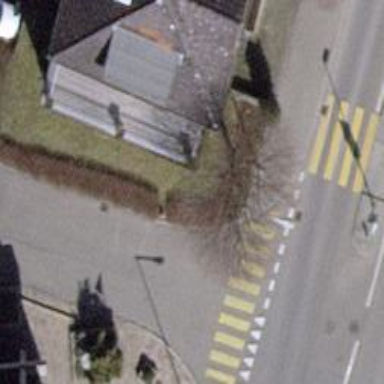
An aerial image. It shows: Kerb barrier.